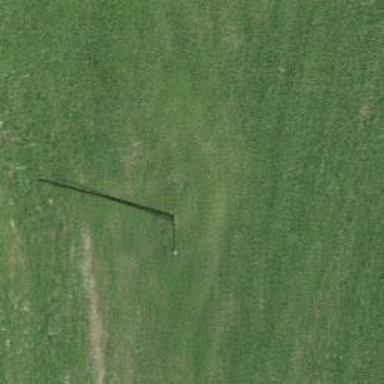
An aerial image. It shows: Utility pole in the area.